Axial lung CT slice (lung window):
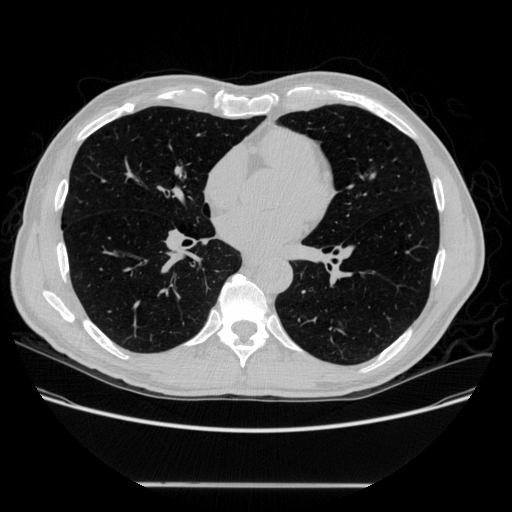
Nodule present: no